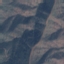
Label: HerbaceousVegetation